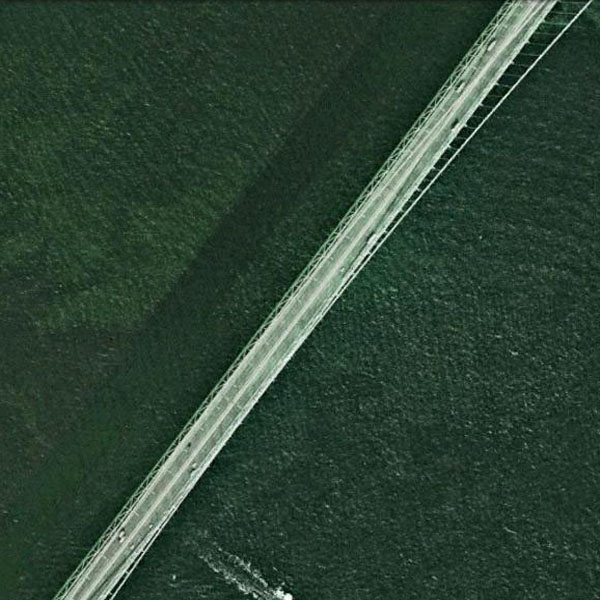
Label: Bridge